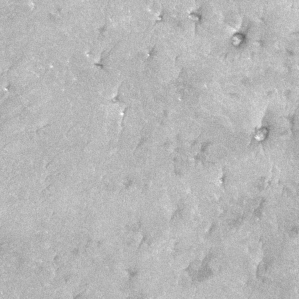
Label: frost